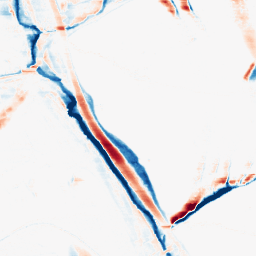
Category: morphological
Decomposition family: morphological_rect
Decomposition parameters: operation: average
width: 20
height: 3
Upsampling method: linear_exact
Upsampling parameters: scale: 4
Upsampling scale: 4